Field crop: tomato
Growth stage: 2
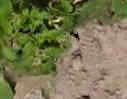
Species: tomato